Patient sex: F
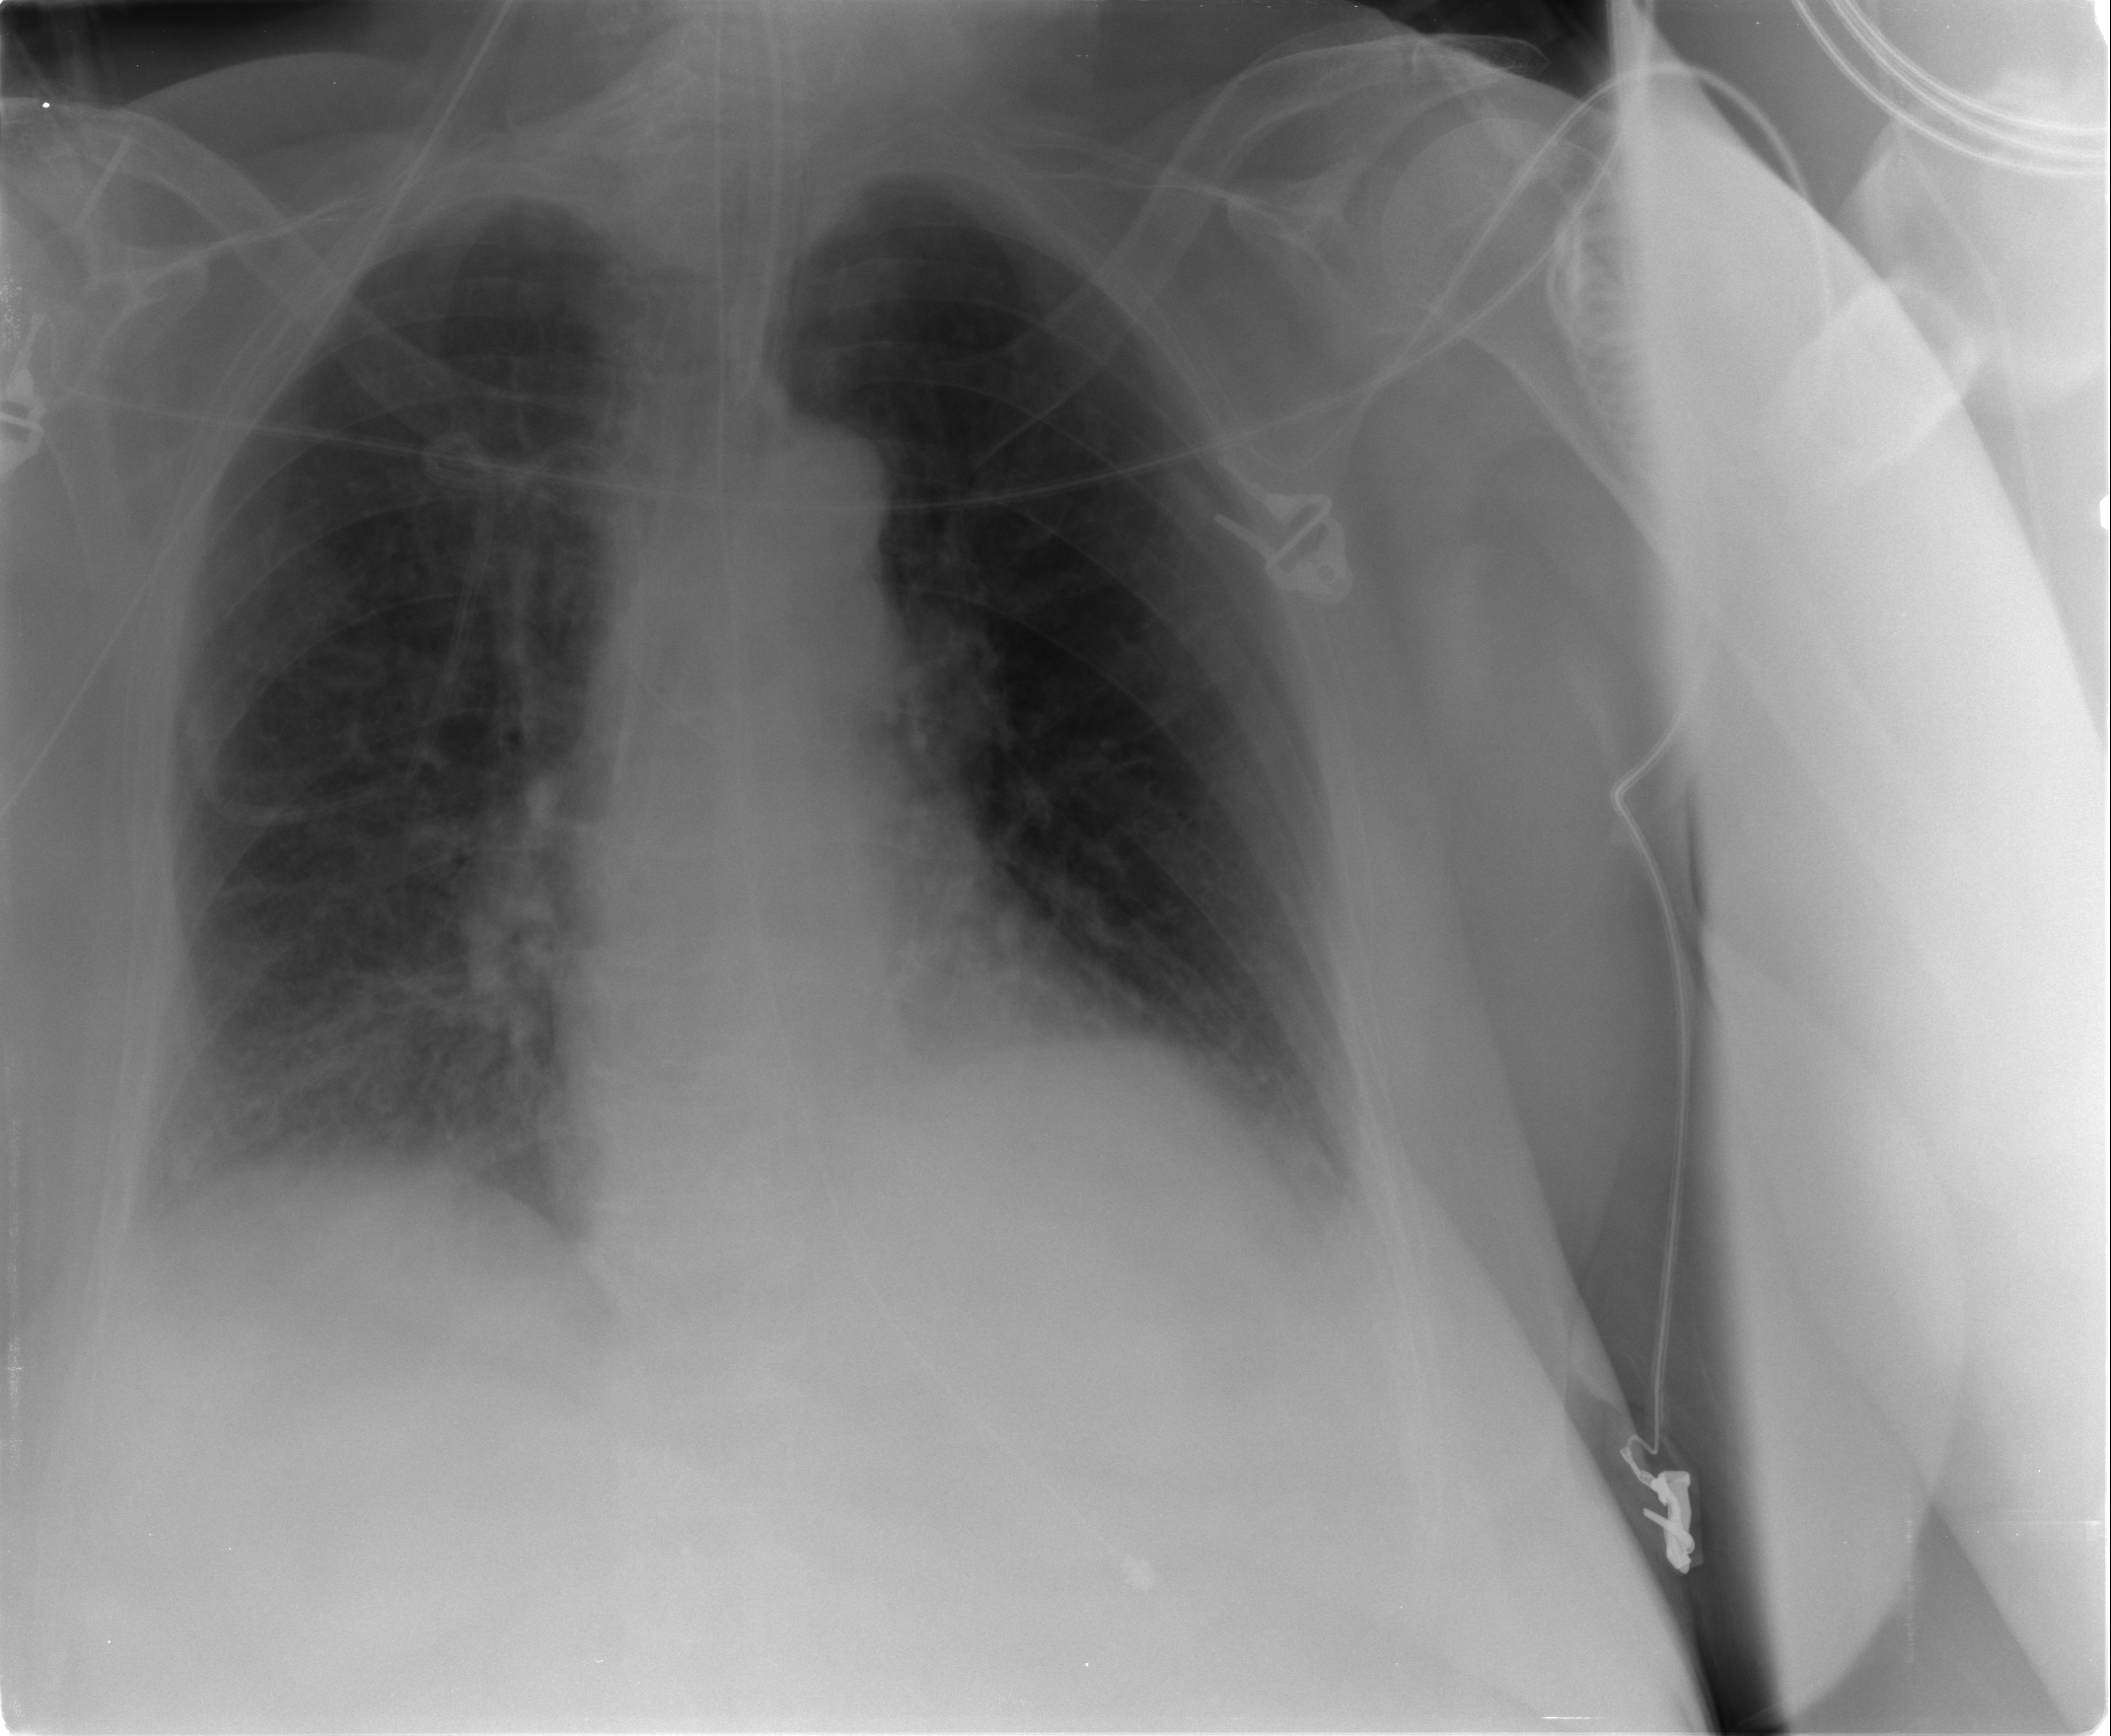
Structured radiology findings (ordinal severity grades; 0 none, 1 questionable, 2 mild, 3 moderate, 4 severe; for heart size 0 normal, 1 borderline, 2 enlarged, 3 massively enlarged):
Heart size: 0
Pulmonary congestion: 0
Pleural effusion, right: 1
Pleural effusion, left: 2
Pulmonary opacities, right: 2
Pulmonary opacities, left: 0
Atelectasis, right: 2
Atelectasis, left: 0